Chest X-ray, AP view. Patient: 28 years old, sex M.
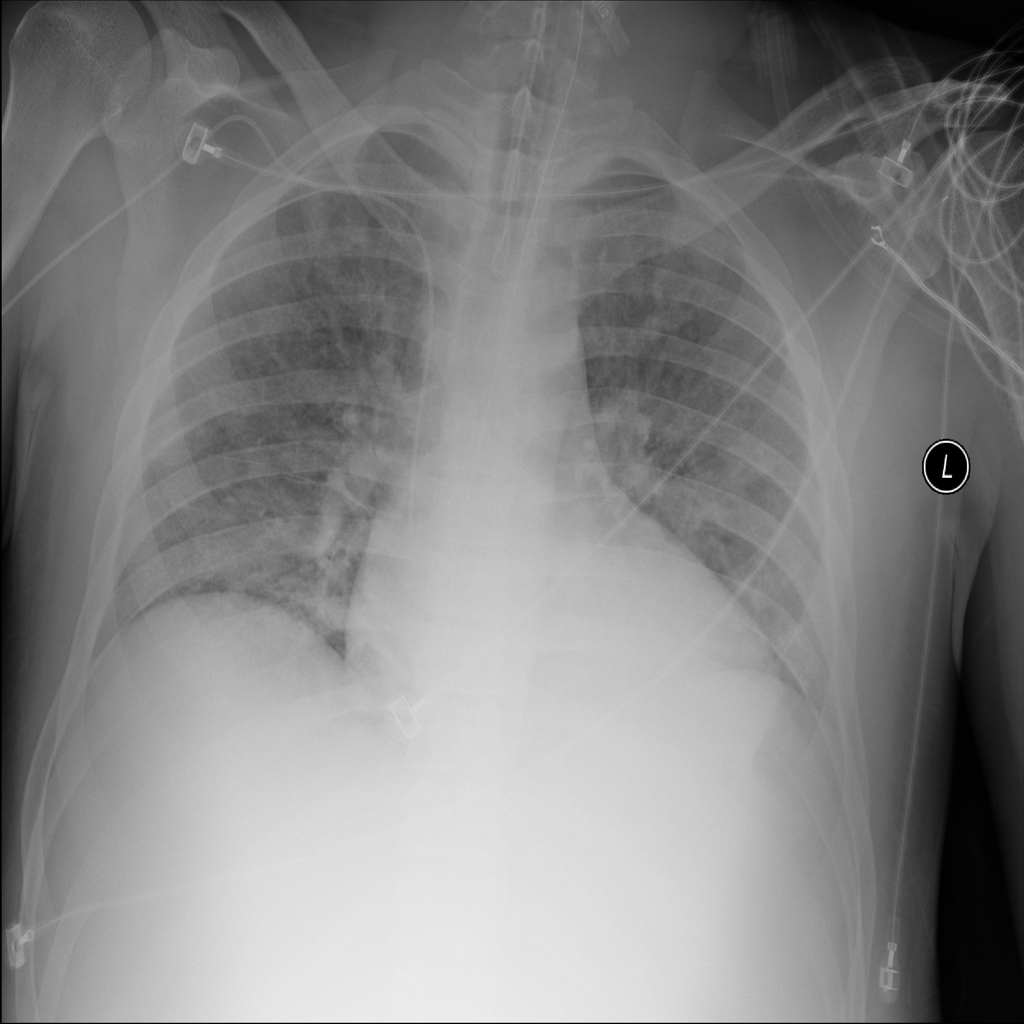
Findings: No Finding